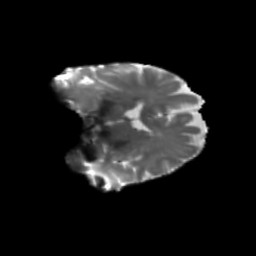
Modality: T2w
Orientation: coronal
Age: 71
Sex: female
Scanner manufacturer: siemens
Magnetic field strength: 3 T
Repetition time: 5.25 s
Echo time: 0.08 s